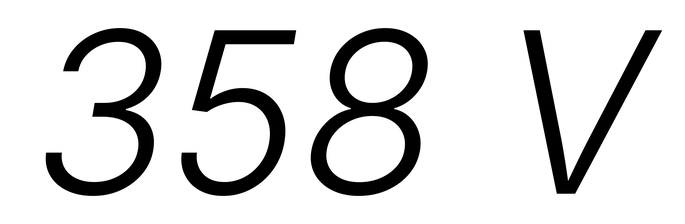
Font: Inter-Italic_Light_Italic